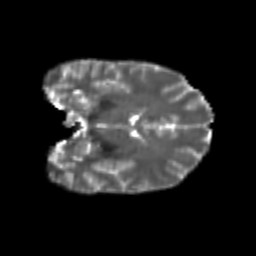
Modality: T2w
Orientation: coronal
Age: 22
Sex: female
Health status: healthy
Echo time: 0.074 s